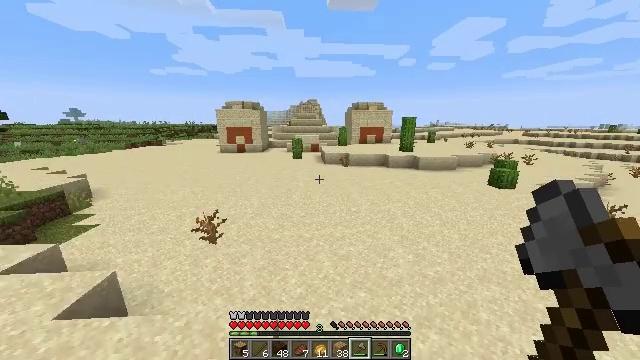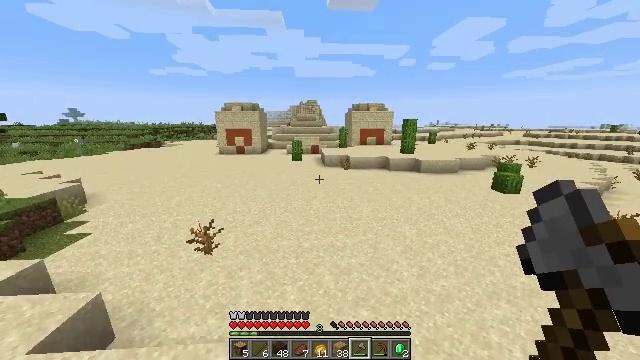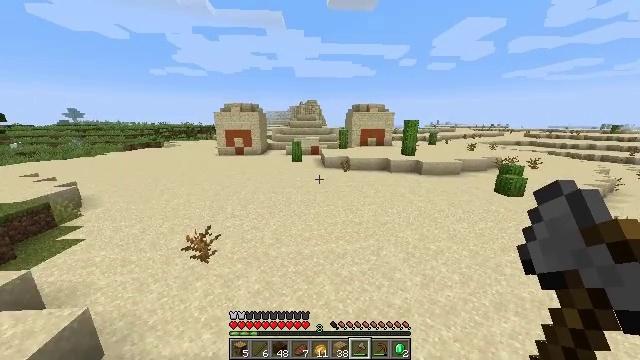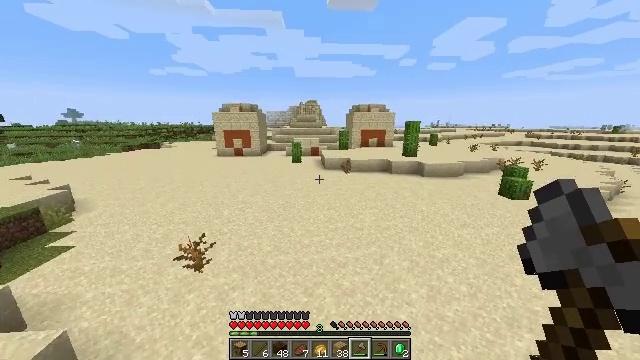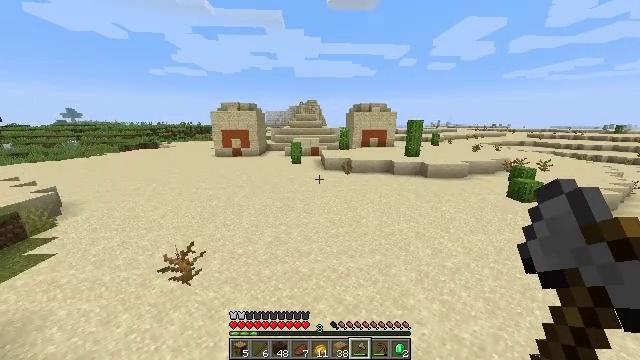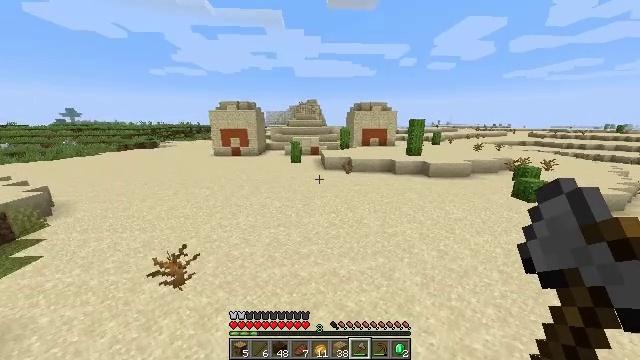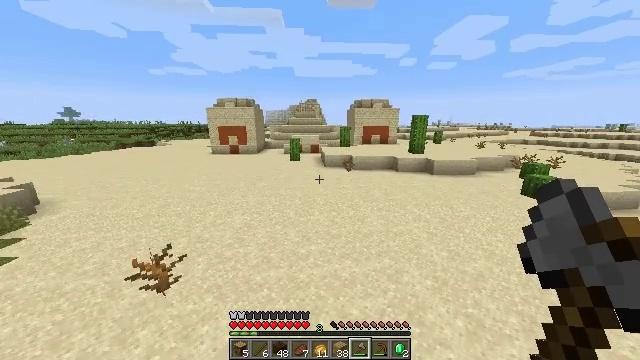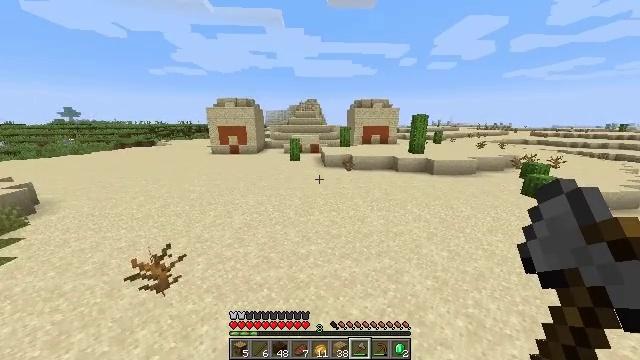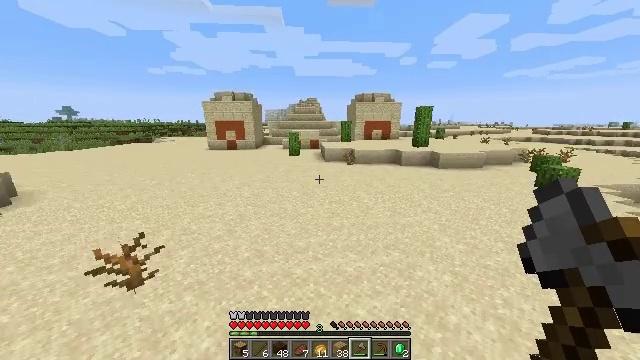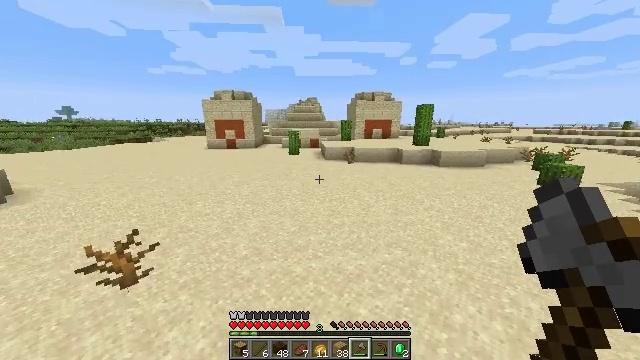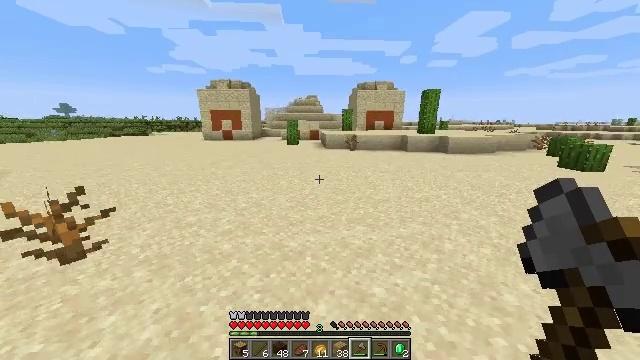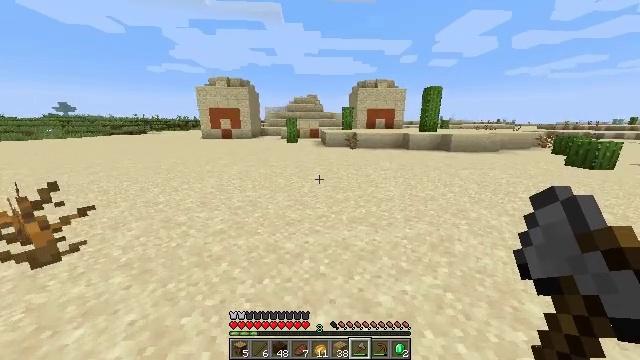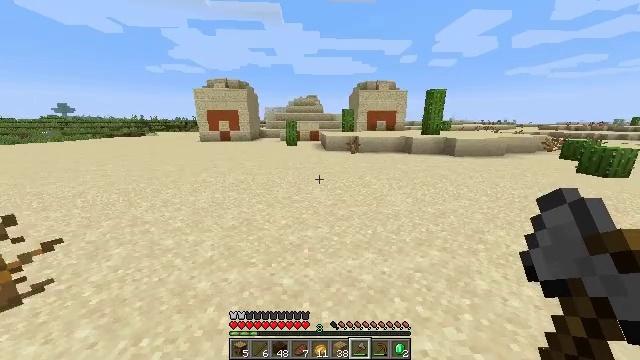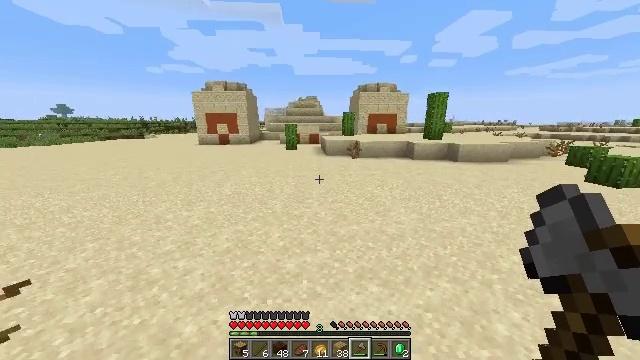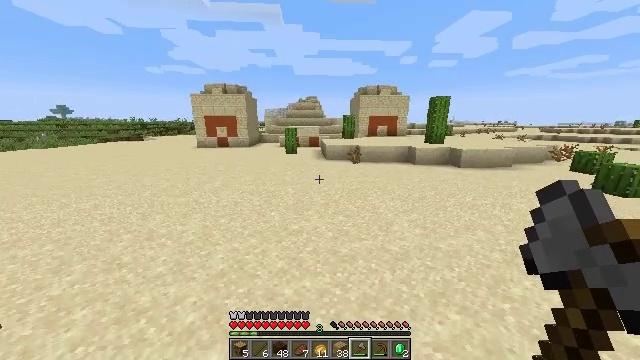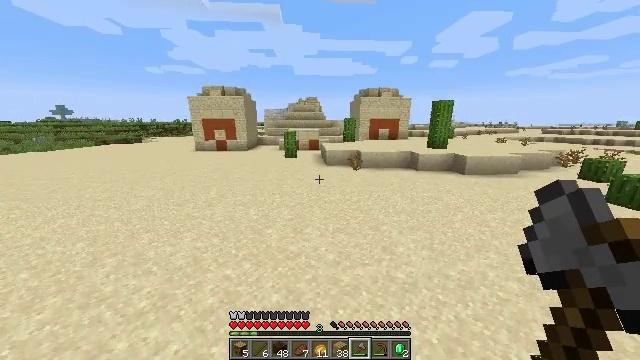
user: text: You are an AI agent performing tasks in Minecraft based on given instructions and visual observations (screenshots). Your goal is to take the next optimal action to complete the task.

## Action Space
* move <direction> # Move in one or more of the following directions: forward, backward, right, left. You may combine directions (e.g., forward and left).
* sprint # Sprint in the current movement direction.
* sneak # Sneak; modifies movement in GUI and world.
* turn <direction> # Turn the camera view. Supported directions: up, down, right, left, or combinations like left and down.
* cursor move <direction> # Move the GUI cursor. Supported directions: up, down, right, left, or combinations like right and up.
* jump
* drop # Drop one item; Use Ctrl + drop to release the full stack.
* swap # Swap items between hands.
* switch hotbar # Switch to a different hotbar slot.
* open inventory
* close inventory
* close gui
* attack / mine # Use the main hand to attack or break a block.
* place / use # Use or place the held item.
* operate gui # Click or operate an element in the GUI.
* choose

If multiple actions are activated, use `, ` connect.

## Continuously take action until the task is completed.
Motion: motion action
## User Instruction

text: Mine the sandstone block.
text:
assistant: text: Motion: move forward, jump
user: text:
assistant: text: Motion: move forward, jump
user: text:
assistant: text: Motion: move forward, jump
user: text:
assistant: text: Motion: move forward, jump
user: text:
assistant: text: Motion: move forward, jump
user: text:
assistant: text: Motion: move forward, jump
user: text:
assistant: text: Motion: move forward, jump
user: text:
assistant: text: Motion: move forward, jump
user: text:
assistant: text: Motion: move forward, jump
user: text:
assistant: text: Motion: move forward, sprint, jump
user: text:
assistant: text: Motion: move forward, sprint, jump
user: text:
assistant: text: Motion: move forward, sprint, jump
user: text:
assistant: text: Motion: move forward, sprint, jump
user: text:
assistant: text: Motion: move forward, jump
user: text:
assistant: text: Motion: move forward, jump
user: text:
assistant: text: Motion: move forward, jump
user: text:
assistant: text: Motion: move forward, jump
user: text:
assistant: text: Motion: move forward, turn left, jump
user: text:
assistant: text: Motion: move forward, turn left, jump
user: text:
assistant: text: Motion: move forward, jump
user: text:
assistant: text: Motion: move forward, jump
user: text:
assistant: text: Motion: move forward, jump
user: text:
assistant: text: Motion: move forward, sprint, turn left, jump
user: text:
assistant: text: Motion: move forward, sprint, jump
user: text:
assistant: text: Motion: move forward, sprint, jump
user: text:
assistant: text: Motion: move forward, sprint, jump
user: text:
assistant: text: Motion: move forward, jump
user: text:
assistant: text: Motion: move forward, jump
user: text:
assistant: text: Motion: move forward, jump
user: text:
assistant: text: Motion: move forward, jump